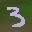
Label: 3